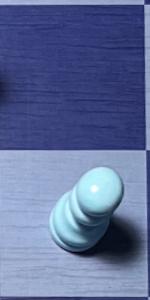
Label: Pawn_White